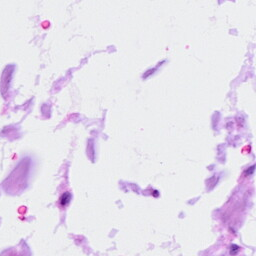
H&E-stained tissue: Ovarian